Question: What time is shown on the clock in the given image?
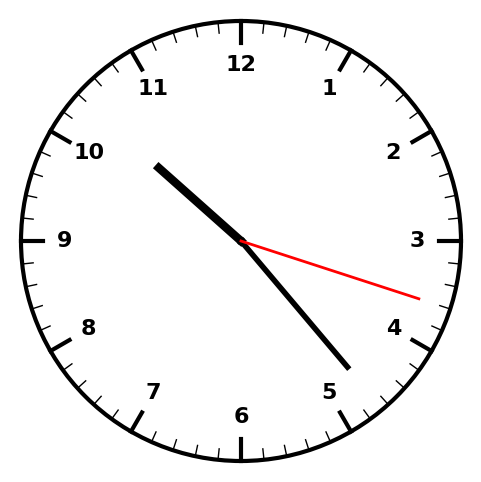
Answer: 10:23:18